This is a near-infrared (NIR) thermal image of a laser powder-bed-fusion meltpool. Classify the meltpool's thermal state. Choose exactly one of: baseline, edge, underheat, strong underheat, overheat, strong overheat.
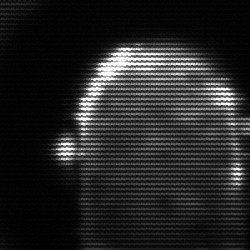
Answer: strong underheat